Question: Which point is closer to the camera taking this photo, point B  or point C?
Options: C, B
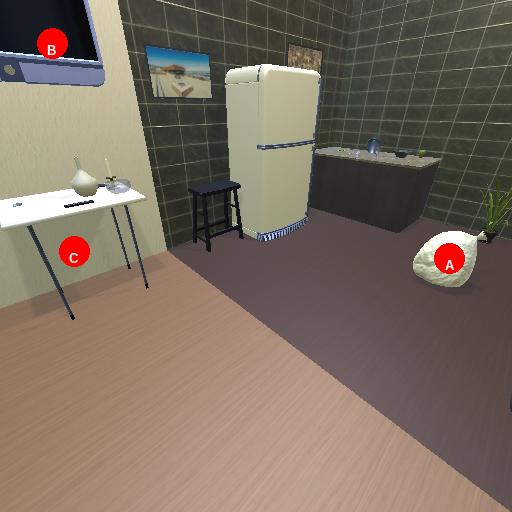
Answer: C